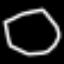
Label: octagon